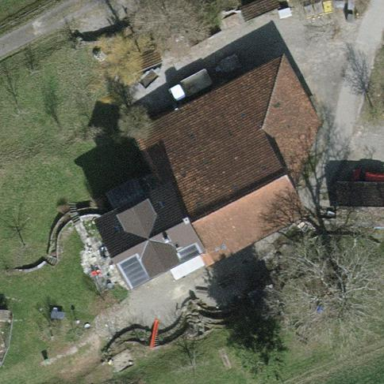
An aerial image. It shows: Farmyard area.